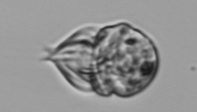
Label: Leegaardiella_ovalis